Field crop: maize
Growth stage: 2
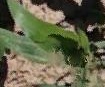
Species: maize